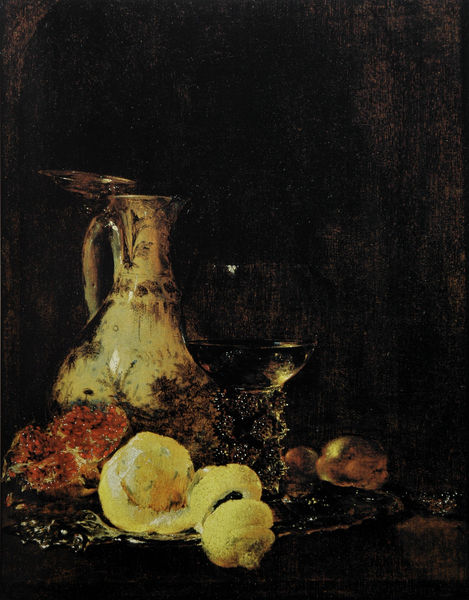
Titel: Stillleben mit Porzellankrug
Künstler: Willem Kalf
Standort: München
Institution: Alte Pinakothek
Schlagwörter: blau, dunkel, schatten, vogel, wasser, weiß, gelb, blume, blumen, braun, glas, hell, hintergrund, licht, orange, schwarz, tisch, obst, rot, malerei, muster, barock, schale, schüssel, silber, tablett, teller, holland, niederlande, spiegelung, kelch, pflanze, frucht, früchte, henkel, kanne, keramik, krug, stilleben, stillleben, trauben, vase, apfel, düster, essen, wein, glanz, metall, platte, reflexion, birne, quitte, fleisch, griff, schimmer, vanitas, deckel, gefäß, messing, zinn, zinnkrug, zinnteller, tablet, porzellan, beeren, früchtestillleben, weinglas, fruchtfleisch, kerne, geschirr, verziert, römer, karaffe, weintrauben, silberteller, flüssigkeit, telles, granatapfel, pokal, zitrone, reben, bemalung, brombeeren, preiselbeeren, noppen, spirale, metal, verzierungen, feige, humpen, gläsern, zitronenschale, geschält, glass, organge, schälen, zinndeckel, fruchtfleich, frug, karafe, keramil, kernhaus, muste, tom, zitonenschale, prunkstilleben, weon, angerichtet, verdorben, gls, fayencekanne, bokal, pfirich